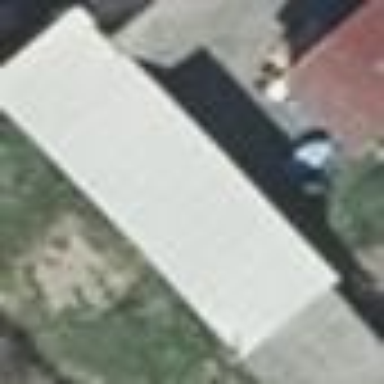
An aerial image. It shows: Flat-roofed building with light gray roof.